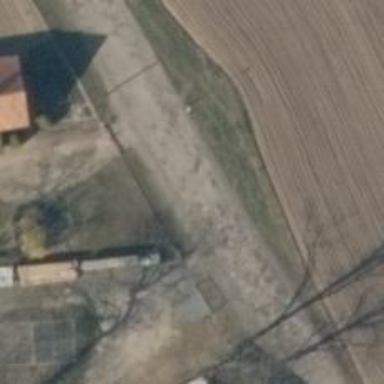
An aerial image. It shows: Gravel road in residential area.